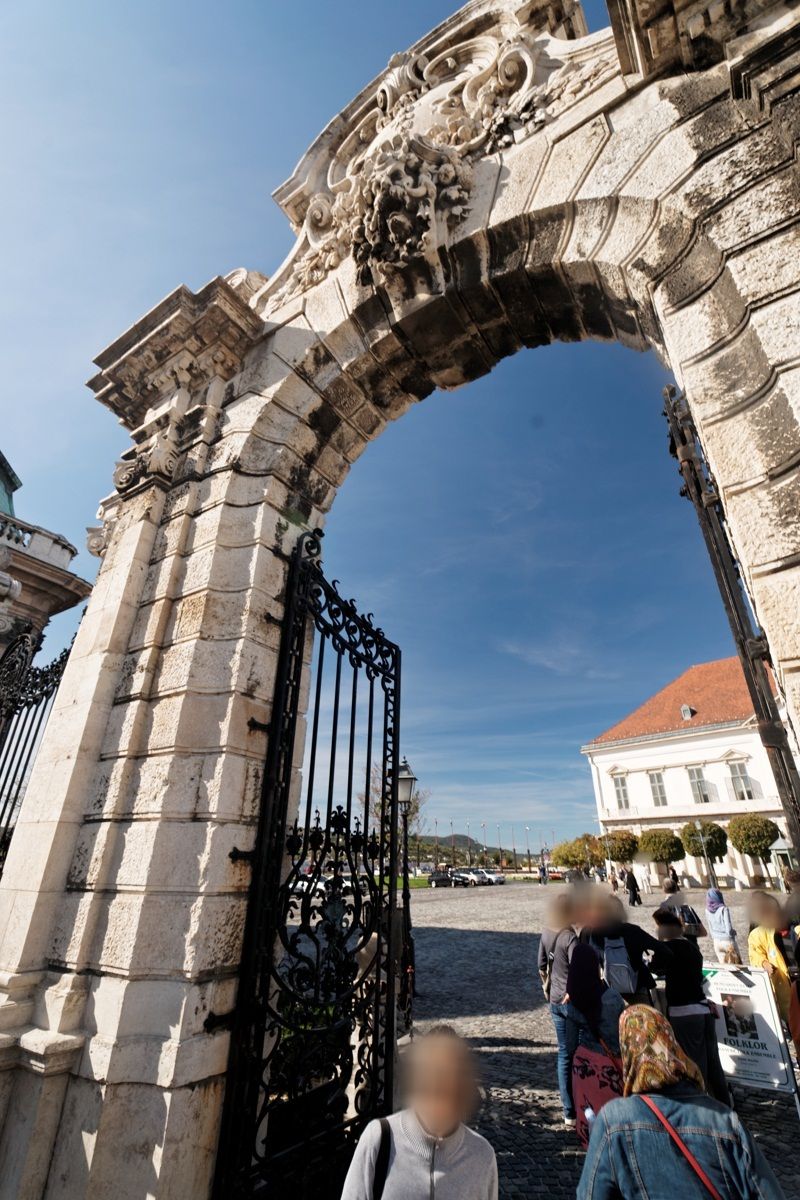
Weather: clear
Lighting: day
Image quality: good
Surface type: walking surface
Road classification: pedestrian, steps
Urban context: urban centre
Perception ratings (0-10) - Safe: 1.79, Lively: 6.47, Beautiful: 3.51, Boring: 7.23, Depressing: 4.98, Wealthy: 2.15